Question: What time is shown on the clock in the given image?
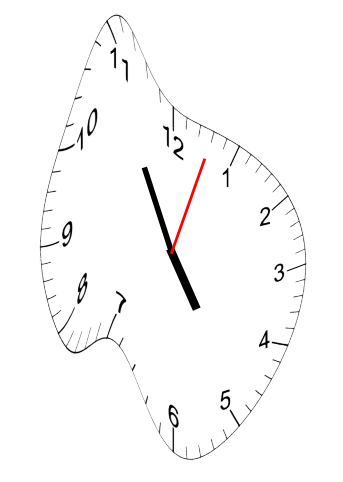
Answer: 04:55:03